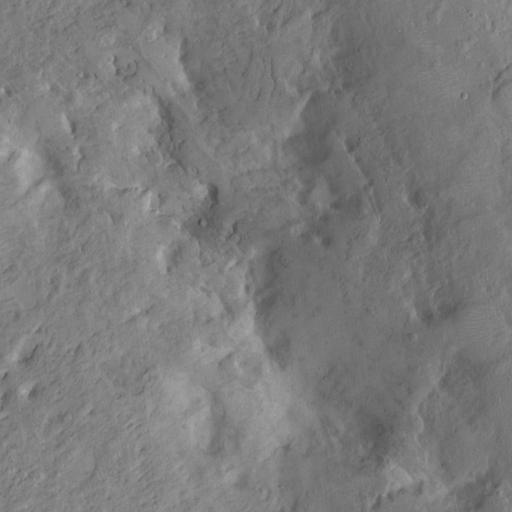
Objects detected: cone